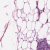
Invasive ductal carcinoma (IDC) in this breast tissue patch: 0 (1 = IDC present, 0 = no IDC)